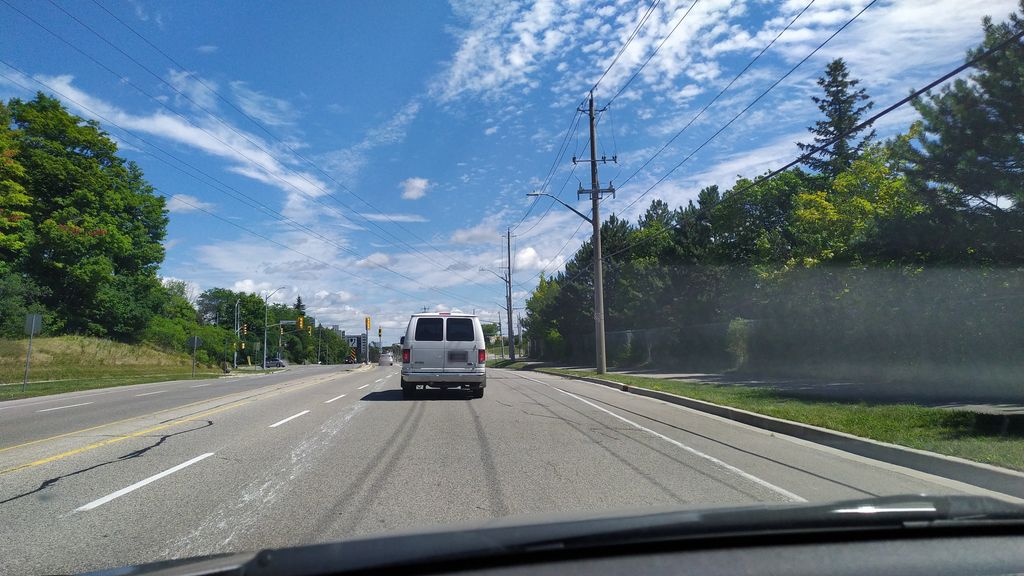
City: kitchener-waterloo